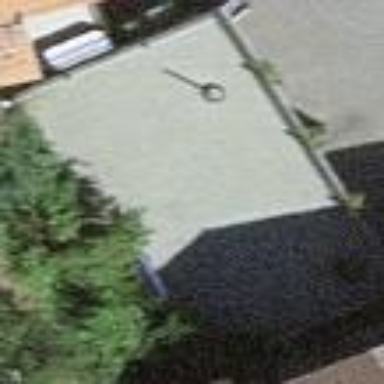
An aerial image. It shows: Shed.